Question: I have a TableView in a View, and when it scrolls, the rounded part of the table at the bottom is cut off. I'd like it to behave like the Stocks app, where the table view is fixed with round corners and scrolling scrolls within the fixed rounded corners. How is that done?

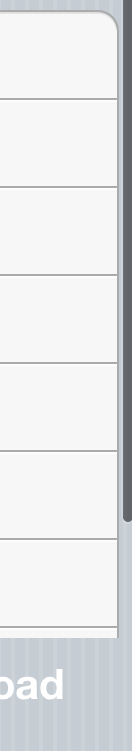
Answer: First, add the QuartzCore framework library to your project if you haven't.
Then, in your UIViewController that manages the UITableView, do:
'''
#import <QuartzCore/QuartzCore.h>
'''
And then on viewDidLoad:
'''
myTableView.layer.cornerRadius = 8;
'''
And that will give it 8px rounded corners. The QuartzCore framework exposes a lot of very useful things that you can do with UIViews and their internal layers. Experiment away!